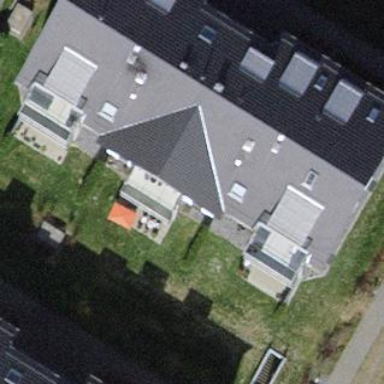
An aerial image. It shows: Image showing building with apartments.